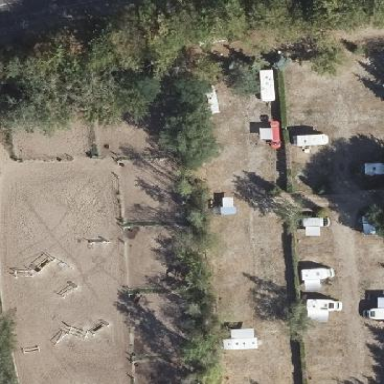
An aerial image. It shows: Equestrian pitch for leisure land activities.